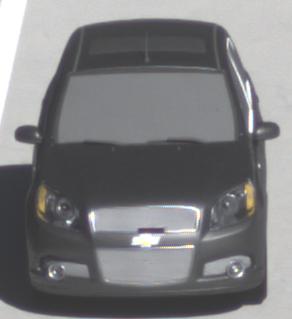
Make: Chevrolet
Model: Aveo 1.2
Detailed model: Aveo
Model produced from: 2008/06
Model produced until: 2011/01
Doors: 3
Color: gray
Road condition: dry road
Daytime: morning or afternoon
Contrast: high contrast